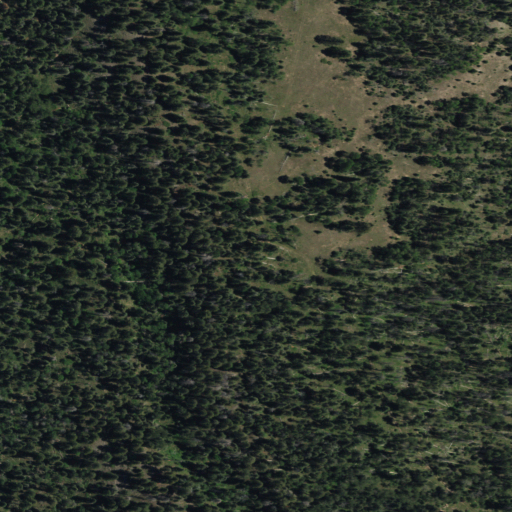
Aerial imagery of mountain in New Mexico named Mogote Peak containing evergreen forest and shrub